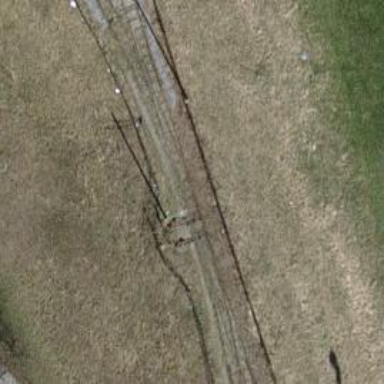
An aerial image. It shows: Railway switch.